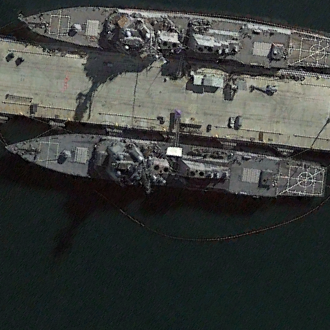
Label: destroyer